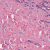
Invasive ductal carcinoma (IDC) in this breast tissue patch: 1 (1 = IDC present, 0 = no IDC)